Question: I'm getting a cyclical reference error on creating a db the against SqlCe4.0 client in EF Code First 4.3. I have attached a picture of my desired db schema, to be clear. FYI, I have successfully created my desired schema in SQL Server 2008.
> The referential relationship will result in a cyclical reference that is not allowed. [ Constraint name = FK_Routes_Seasons_SeasonID ]
- - -

My code for the classes is:
'''
Public Class Route
Public Property RouteID as Integer
Public Property SeasonID as Integer
Public Overridable Property Season As Season
Public Overridable Property Contracts As ICollection(Of Contract)
End Class
Public Class Season
Public Property SeasonID as Integer
Public Overridable Property Routes As ICollection(Of Routes)
Public Overridable Property Contracts As ICollection(Of Contract)
End Class
Public Class Contract
Public Property ContractID As Integer
Public Property RouteID As Integer
Public Overridable Property Route As Route
Public Property SeasonID As Integer
Public Overridable Property Season As Season
End Class
'''
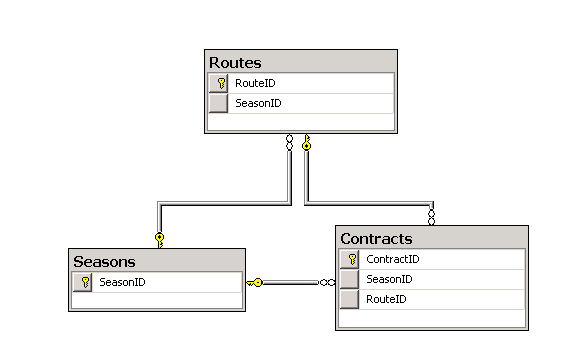
Answer: It's not necessarily that it's cyclical, but that you're having multiple references in the same table in a delete tree. See <URL>
In your table its:
> Season -> Routes -> ContractsSeason -> Contracts
You'll need to set it so that one of these relationships does not cascade delete. I'm not familiar with VB, but in C# you could setup fluent like this:
'''
modelBuilder.Entity<Routes >()
.HasRequired(r => r.Season )
.WithMany(s => s.Routes)
.HasForeignKey(r => r.SeasonID );
.WillCascadeOnDelete(false);
'''